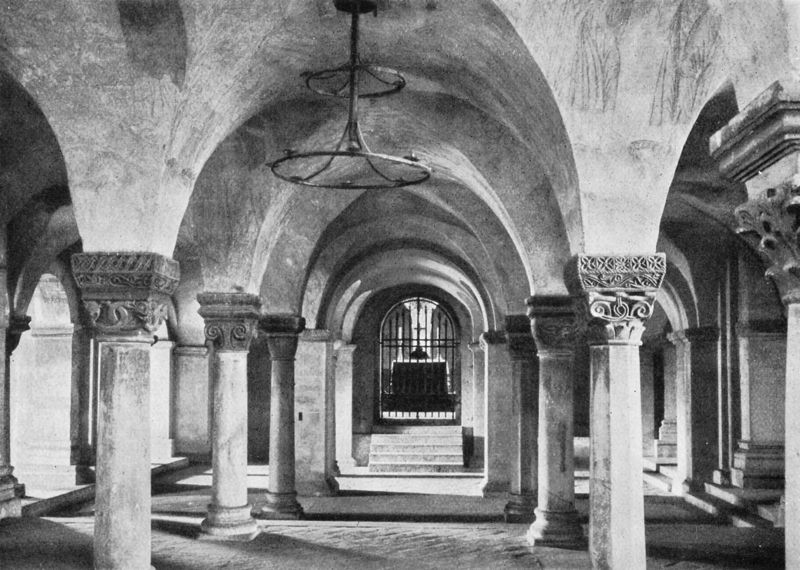
Titel: Quedlinburg, ehem. Damenstifts - Kirche St. Servatus
Standort: Quedlinburg (EU - D - Sachsen-Anhalt)
Schlagwörter: schatten, licht, säule, säulen, tür, zeichnung, gebäude, architektur, stein, gitter, rundbogen, treppe, kerzen, leuchter, lüster, stufe, podest, foto, stütze, gewölbe, hängen, altar, kapitelle, kapitell, photo, fries, verschlungen, rundbögen, kapelle, tpr, krypta, romanisch, keltisch, unterkirche, steinsäulen, kaüelle, volksaltar, lutster